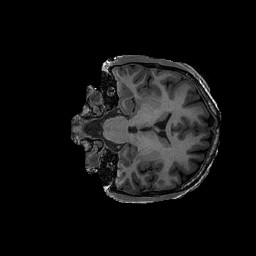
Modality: T1w
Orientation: coronal
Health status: ill
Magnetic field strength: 3 T